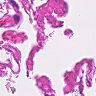
Metastatic tissue present: no